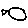
Label: fish